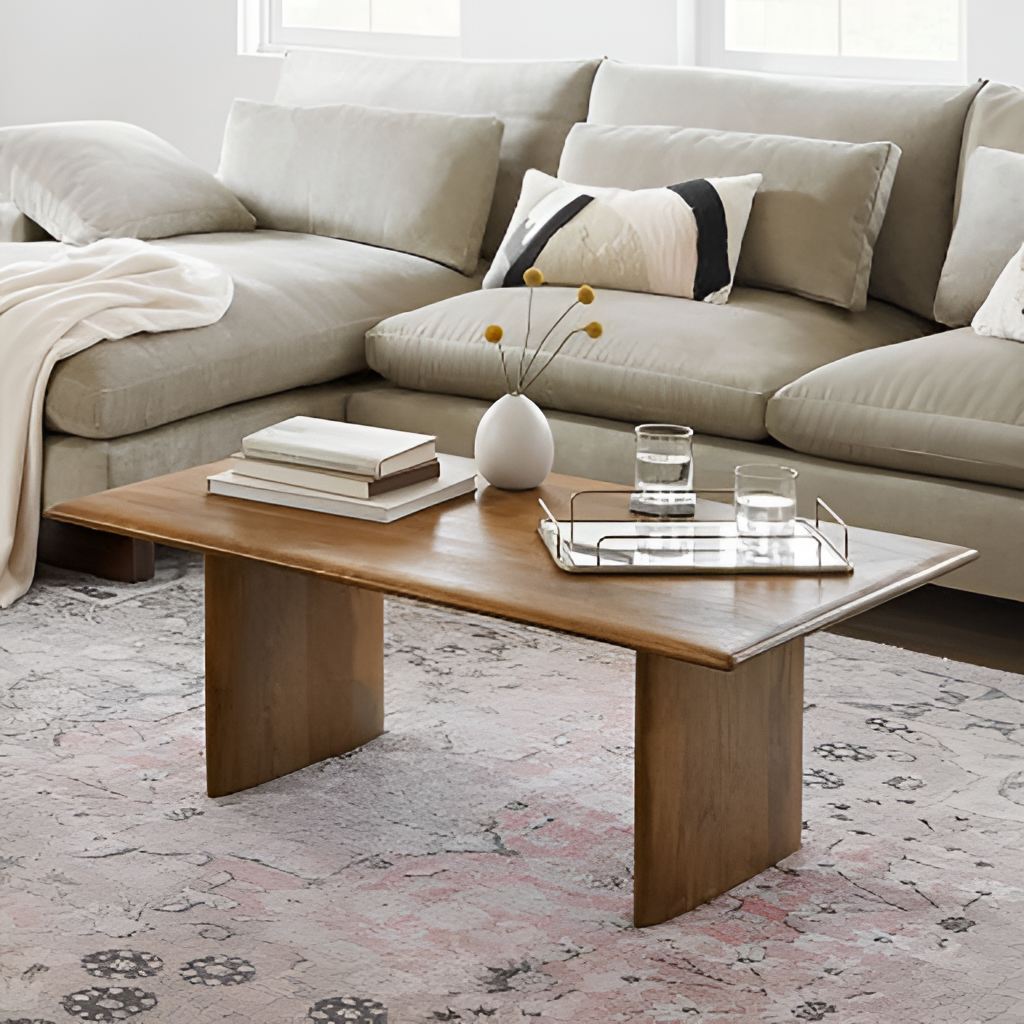
living room, beige fabric sectional sofa, contemporary, rug flooring, with large floral pattern, paint wallpaper, with solid pattern